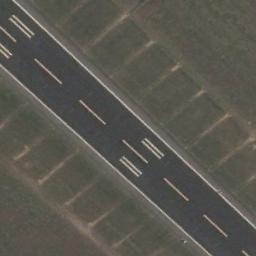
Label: runway